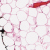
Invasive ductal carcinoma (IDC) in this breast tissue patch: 0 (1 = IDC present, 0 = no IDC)